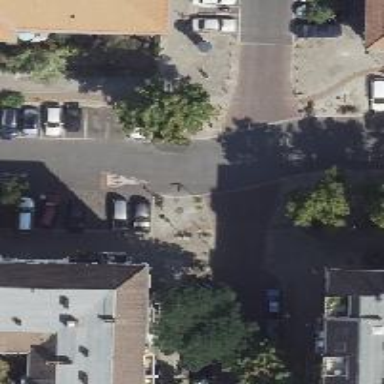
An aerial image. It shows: Residential road with asphalt surface. There are sidewalks on both sides. There is parallel on-street parking available on both sides of the road.